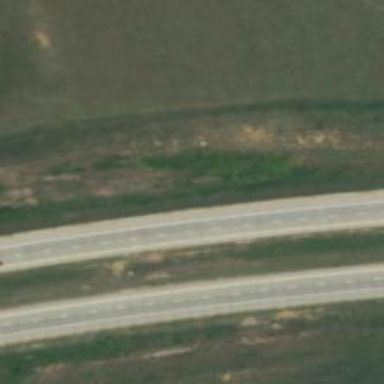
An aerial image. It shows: Asphalt motorway marked as expressway.